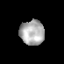
Tissue: prostate
Cell type: Endothelial cells
Senescence score: 0.7135
Nuclear area (px): 589
Mean DAPI intensity: 175.234